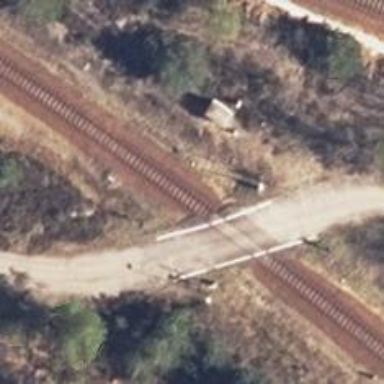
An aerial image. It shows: Railway track.